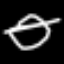
Label: octagon